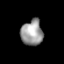
Tissue: prostate
Cell type: T cells
Senescence score: 0.7129
Nuclear area (px): 545
Mean DAPI intensity: 155.483